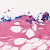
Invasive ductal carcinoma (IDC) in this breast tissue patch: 0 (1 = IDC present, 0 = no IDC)